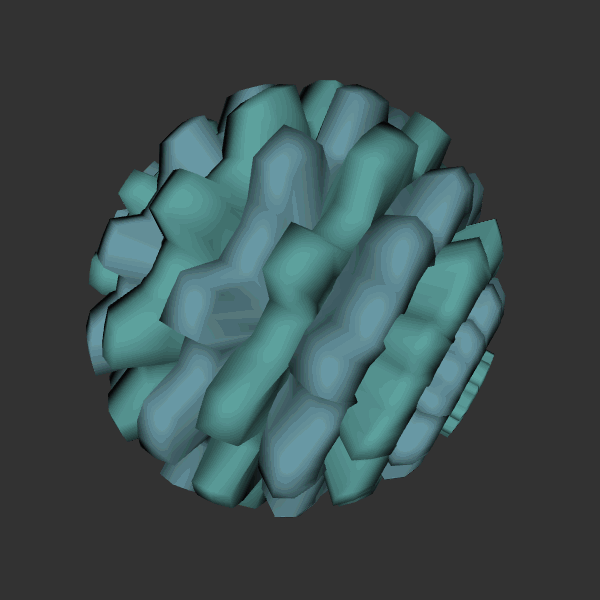
Background: dark